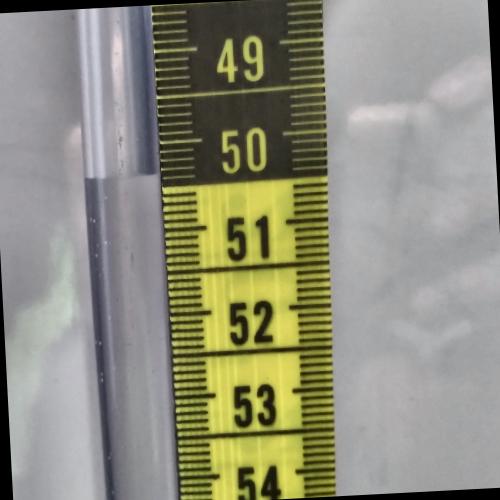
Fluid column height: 50.3 cm